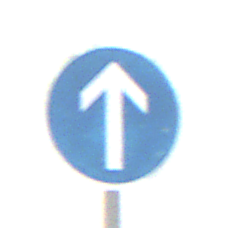
Verkehrszeichen: VorgeschriebeneFahrtrichtungGeradeaus
Umgebung: Outdoor, Nature
Tageszeit: MorningAfternoon
Wetter: Overcast
Licht: Natural
Jahreszeit: Winter
Kontrast: LowContrast